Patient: sex M, age 45
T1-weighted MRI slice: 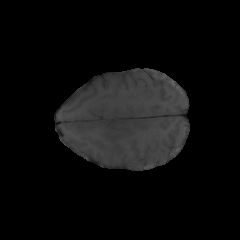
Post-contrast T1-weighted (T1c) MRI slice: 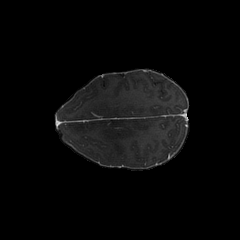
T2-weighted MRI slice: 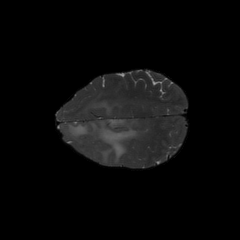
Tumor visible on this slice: yes
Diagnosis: Astrocytoma, IDH-mutant
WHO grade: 3